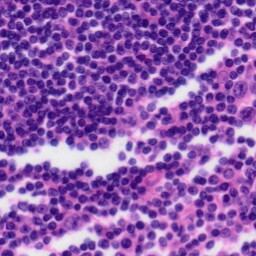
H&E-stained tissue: Tonsil